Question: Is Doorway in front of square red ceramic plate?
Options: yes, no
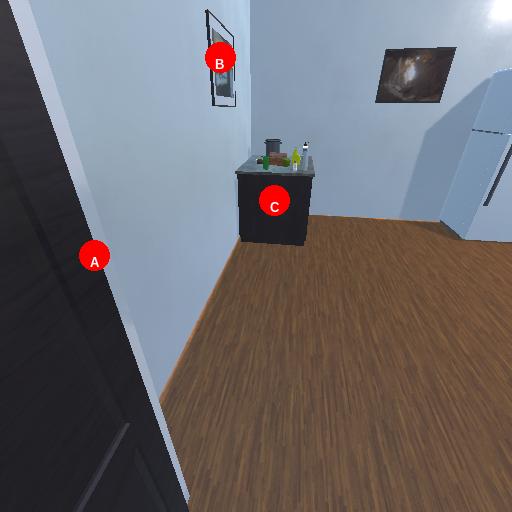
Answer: yes